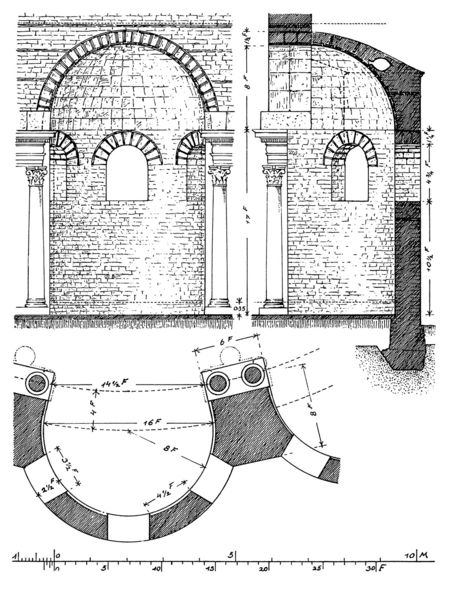
Titel: Spätantiker Bau, St. Gereon
Standort: Köln, St. Gereon (EU - D - NRW)
Schlagwörter: fenster, pfeiler, skizze, stützen, säule, säulen, zeichnung, gebäude, haus, masse, architektur, steine, kirche, rund, turm, holzschnitt, bogen, fassade, mast, mauer, rundbogen, kuppel, zahlen, bögen, gewölbe, höhe, mauerwerk, druck, schnitt, schwarzweiss, entwurf, apsis, romanik, kapelle, plan, konche, dorisch, querschnitt, geometrie, bau, grundriss, massstab, aufriss, statik, länge, mass, masstab, sakristei, technische zeichnung, messen, breite, abmessen, apside, apsidiole